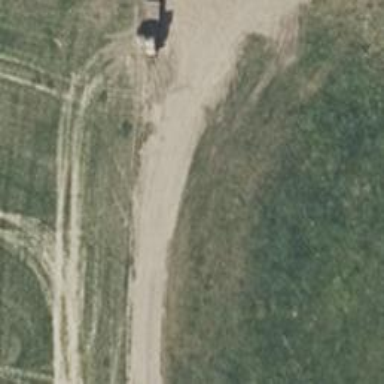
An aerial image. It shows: Well-maintained track road with grade 1 tracktype.